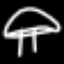
Label: mushroom